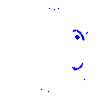
Particle: kaon